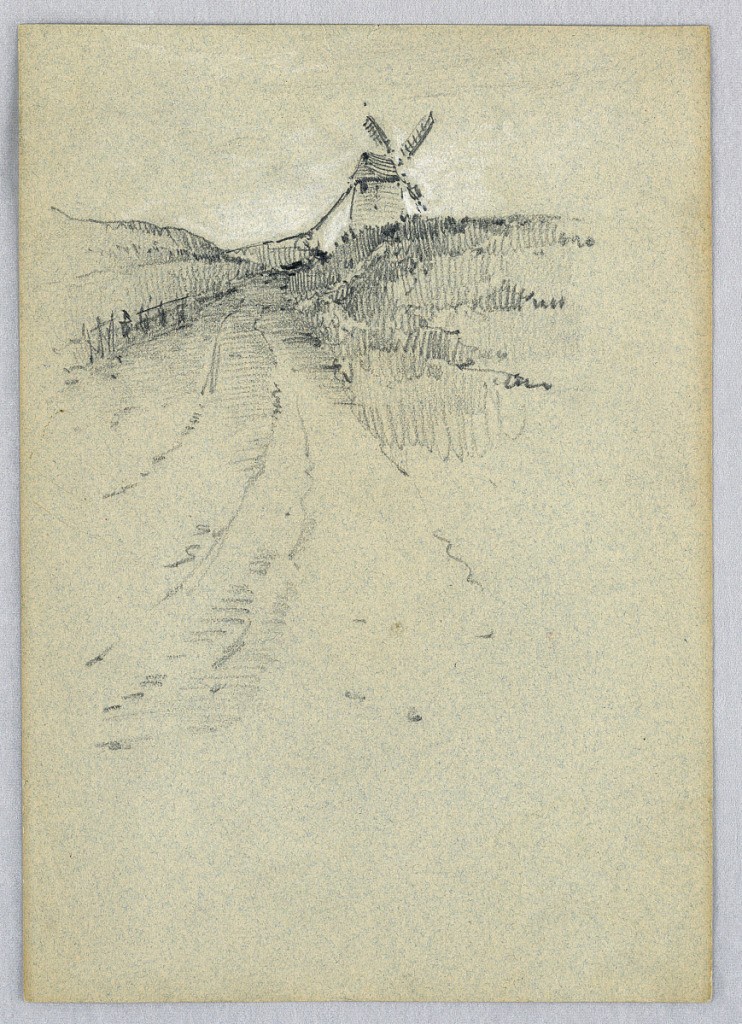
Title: A Windmill
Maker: Francis Augustus Lathrop, American, 1849–1909
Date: ca. 1895
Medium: Black crayon and white heightening on blue-grey paper
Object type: Drawing
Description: Road at left, with fields on both sides. Windmill in distance, to the right of the road.